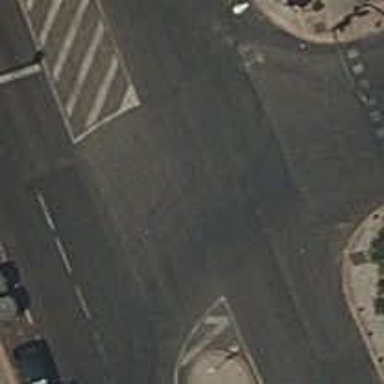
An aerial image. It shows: Road with traffic signals.